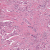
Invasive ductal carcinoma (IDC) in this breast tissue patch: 1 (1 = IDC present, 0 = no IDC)